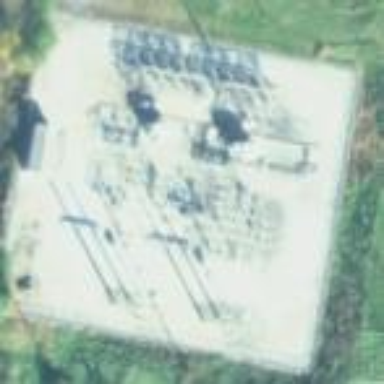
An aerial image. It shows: Distribution substation surrounded by fence.